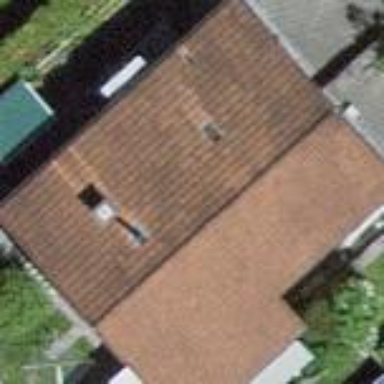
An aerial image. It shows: Gabled roofed house.